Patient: sex M, age 48
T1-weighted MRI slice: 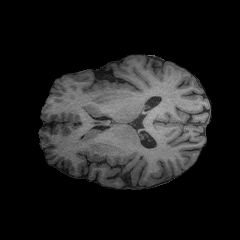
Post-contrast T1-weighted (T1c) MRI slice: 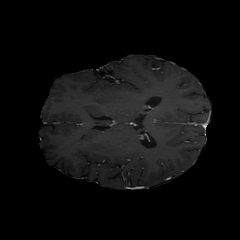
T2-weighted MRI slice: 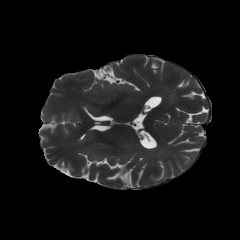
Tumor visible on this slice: no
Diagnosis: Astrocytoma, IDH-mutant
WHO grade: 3